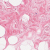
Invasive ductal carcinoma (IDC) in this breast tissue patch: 0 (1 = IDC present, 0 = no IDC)